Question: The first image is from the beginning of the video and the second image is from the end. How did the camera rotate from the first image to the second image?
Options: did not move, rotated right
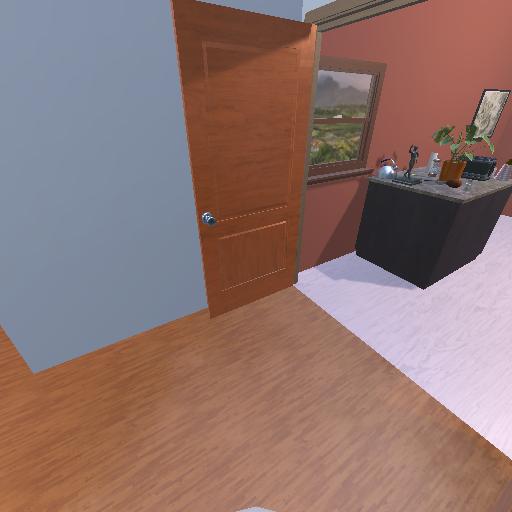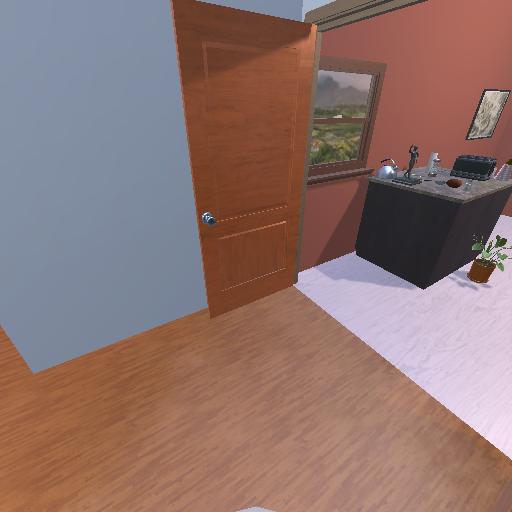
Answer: did not move